Question: Any ideas on how I can move the position? Here's the menu:

And here's the XAML:
'''
<Canvas MinHeight="25" Panel.ZIndex="99">
<ToggleButton x:Name="btnPluginMenu" Content="CT" Width="48" Height="48" Canvas.Left="452" Canvas.Top="263"/>
<Popup Placement="Top" PlacementTarget="{Binding ElementName=btnPluginMenu}" IsOpen="{Binding ElementName=btnPluginMenu, Path=IsChecked}">
<Grid Background="Gray" Width="175" Height="130">
<Grid.BitmapEffect>
<DropShadowBitmapEffect />
</Grid.BitmapEffect>
</Grid>
</Popup>
</Canvas>
'''
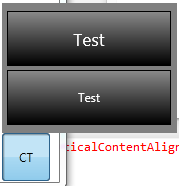
Answer: From <URL> you can use the 'Placement=Relative' mode:
> A position of the Popup control relative to the upper-left corner of the PlacementTarget and at an offset that is defined by the HorizontalOffset and VerticalOffset property values. If the screen edge obscures the Popup, the control repositions itself to align with the screen edge.
In other words, you can do something like this:
'''
<ToggleButton x:Name="btnPluginMenu" Content="CT" Width="48" Height="48" Canvas.Left="452" Canvas.Top="263"/>
<Popup Placement="Relative" HorizontalOffset="-120" VerticalOffset="-130" PlacementTarget="{Binding ElementName=btnPluginMenu}" IsOpen="{Binding ElementName=btnPluginMenu, Path=IsChecked}">
'''
Notice the usage of negative values 'HorizontalOffset' and 'VerticalOffset'